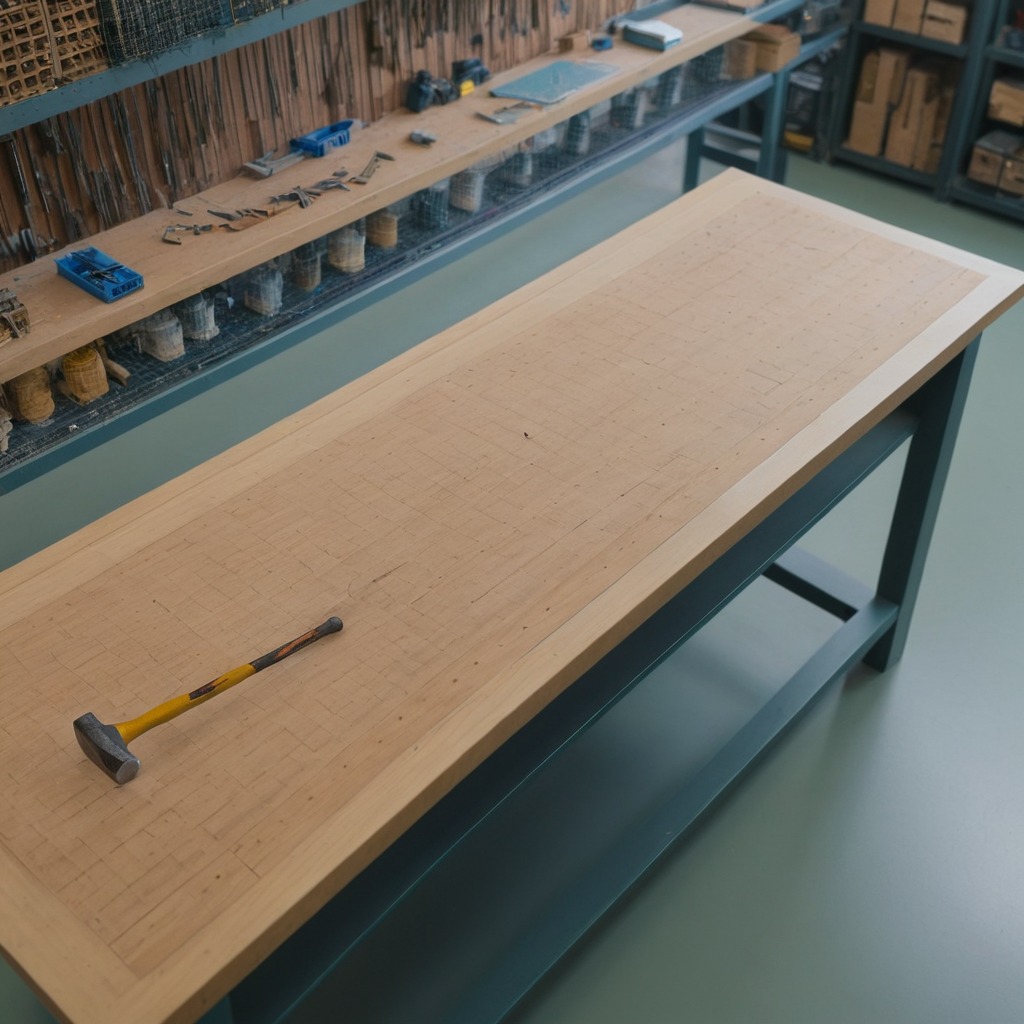
A hammer lying on a workbench inside a coastal fishing gear workshop.